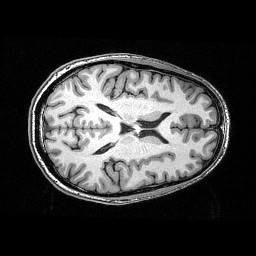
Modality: T1w
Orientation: axial
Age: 59
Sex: male
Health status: ill
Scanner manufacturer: siemens
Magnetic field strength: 3 T
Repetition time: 0.0025 s
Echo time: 0.00336 s